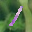
Label: 1